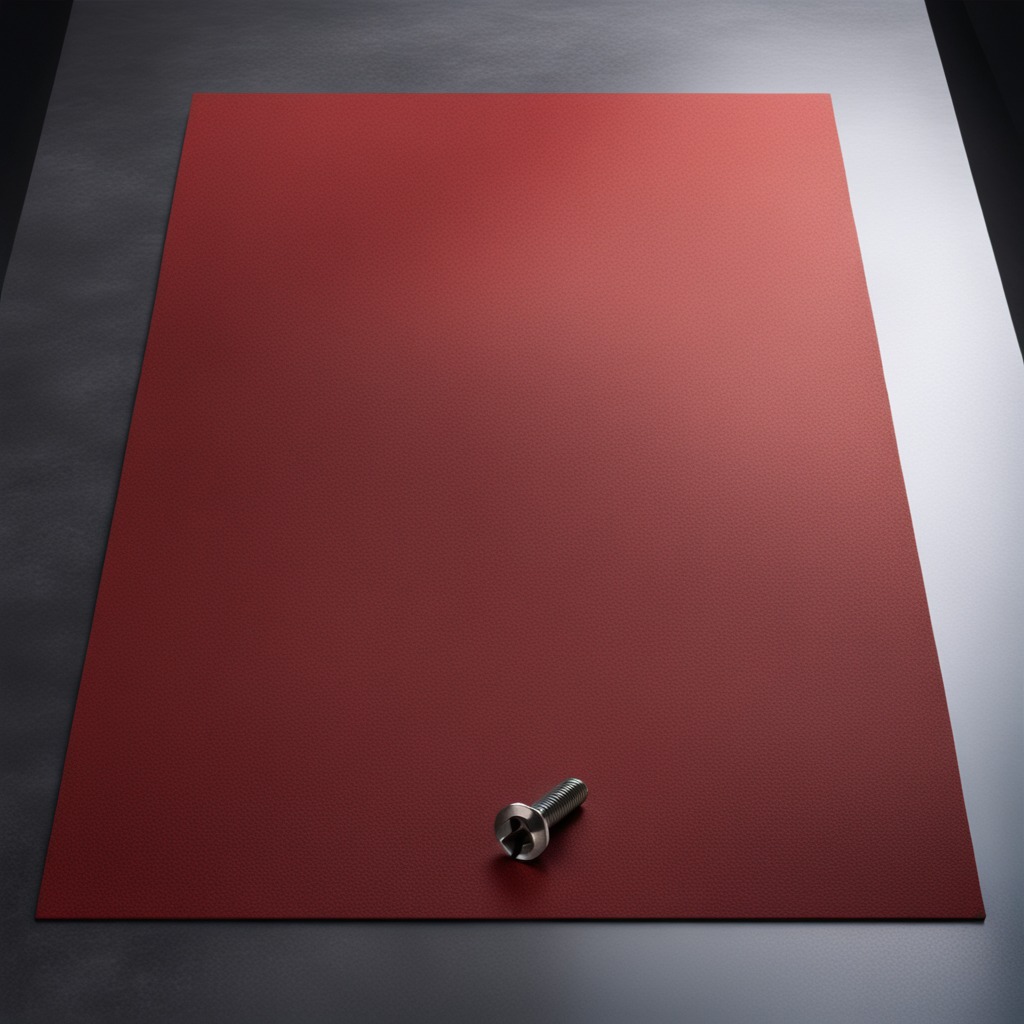
A metal screw is lying on the granite tabletop.